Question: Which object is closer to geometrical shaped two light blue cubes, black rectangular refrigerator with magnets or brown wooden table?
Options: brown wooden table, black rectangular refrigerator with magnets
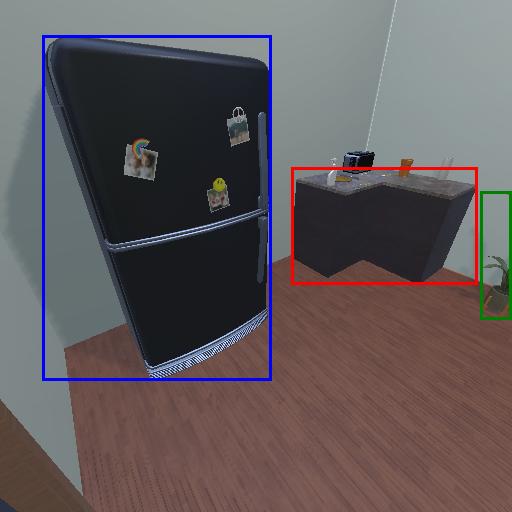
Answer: brown wooden table